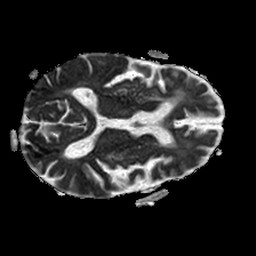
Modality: ADC
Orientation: axial
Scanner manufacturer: philips
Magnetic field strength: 1.5 T
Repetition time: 3.395 s
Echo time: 0.06922 s